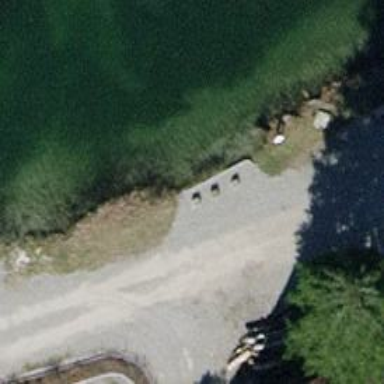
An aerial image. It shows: Concrete bench.